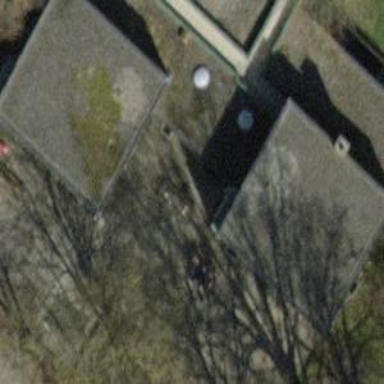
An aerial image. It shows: Kindergarten building.